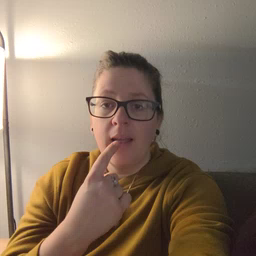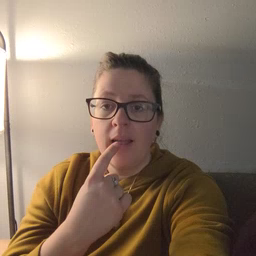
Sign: tongue